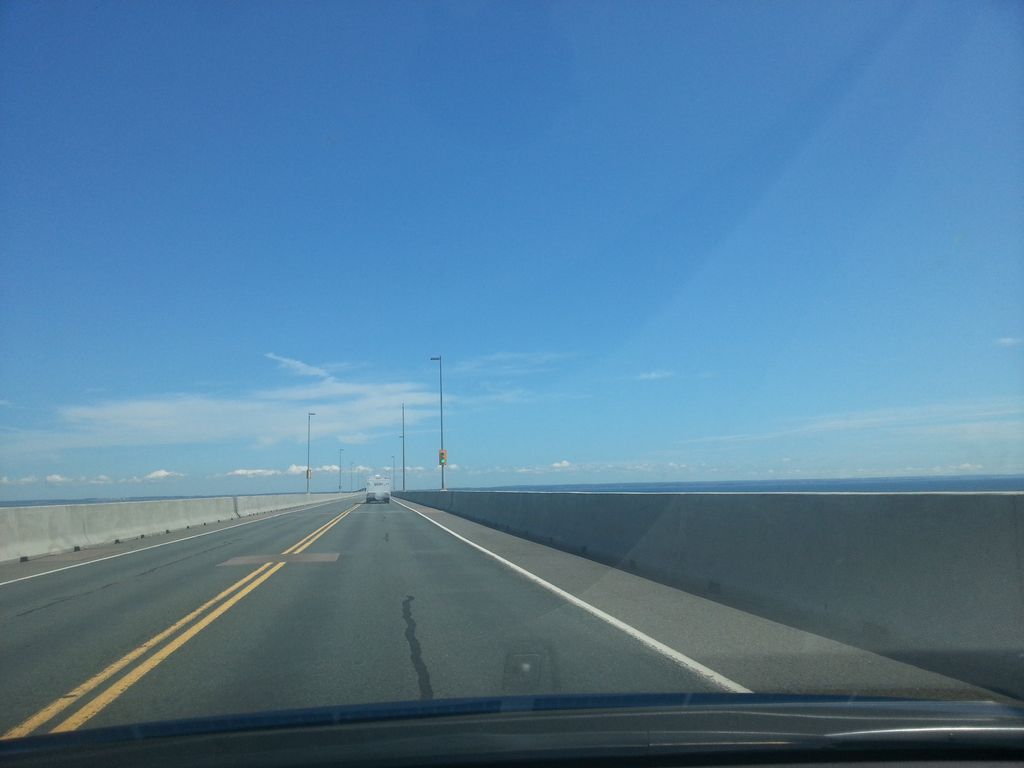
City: charlottetown